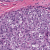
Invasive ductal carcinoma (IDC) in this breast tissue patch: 0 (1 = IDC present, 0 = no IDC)